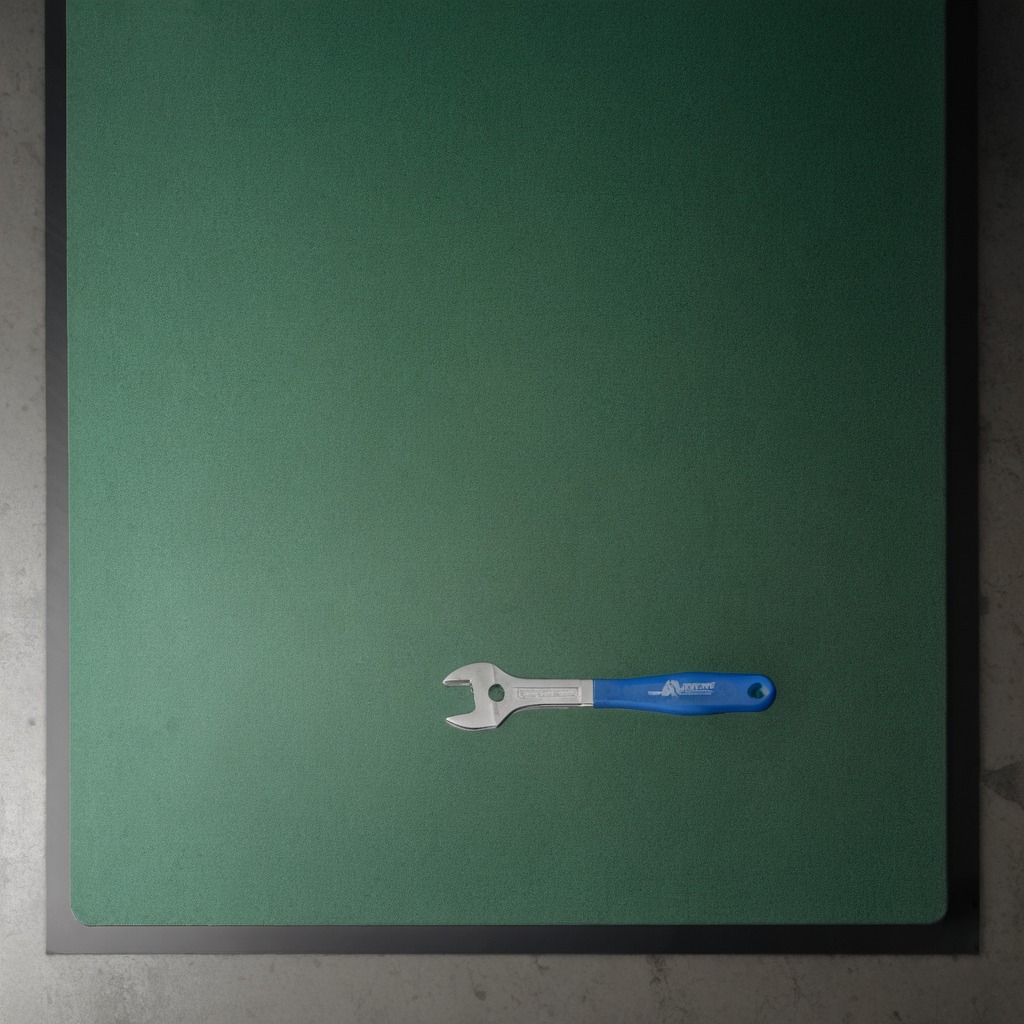
An wrench is lying on the tabletop.